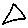
Label: triangle